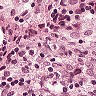
Metastatic tissue present: no